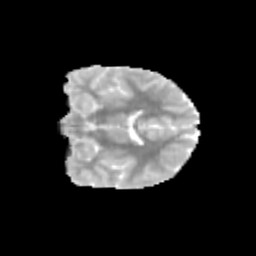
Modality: MD
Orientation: coronal
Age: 10
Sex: male
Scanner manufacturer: siemens
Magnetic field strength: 3 T
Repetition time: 3.8 s
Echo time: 0.07 s